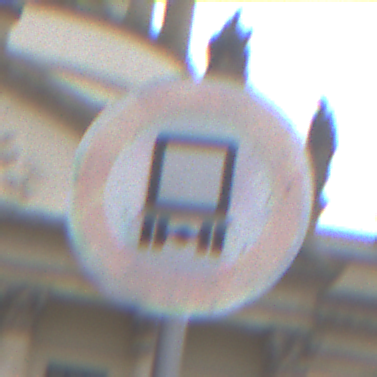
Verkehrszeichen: VerbotKennzeichnungspflichtigeKraftfahrzeugeGefaehrlicheGueter
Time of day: Midday
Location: Outdoor (Urban)
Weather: Overcast
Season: NotSpecified
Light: Natural